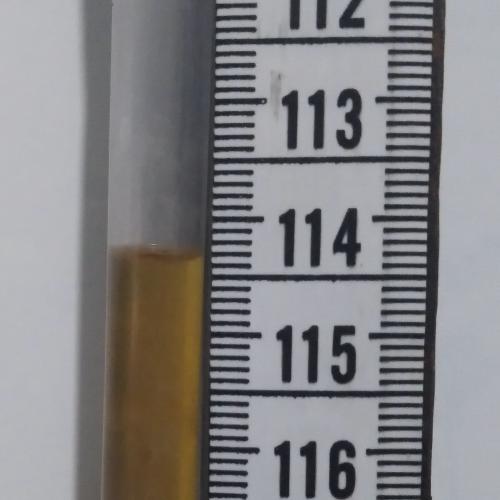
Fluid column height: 114.3 cm